Interaction volume radius: 5 \u00c5
Interaction volume height: 25 \u00c5
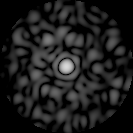
Disorder parameter: 0.8346